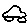
Label: car